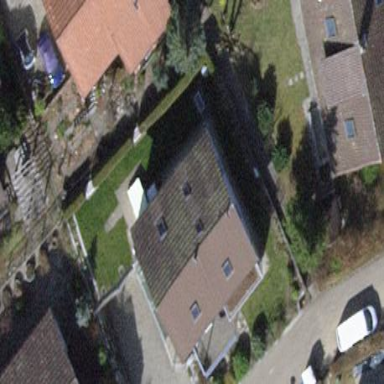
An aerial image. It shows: Detached building with gabled roof.